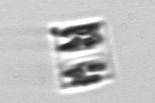
Label: Bacillariophyceae_morphotype1